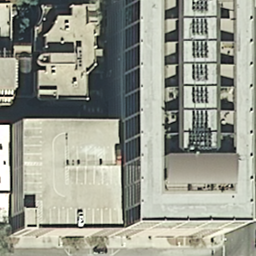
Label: buildings